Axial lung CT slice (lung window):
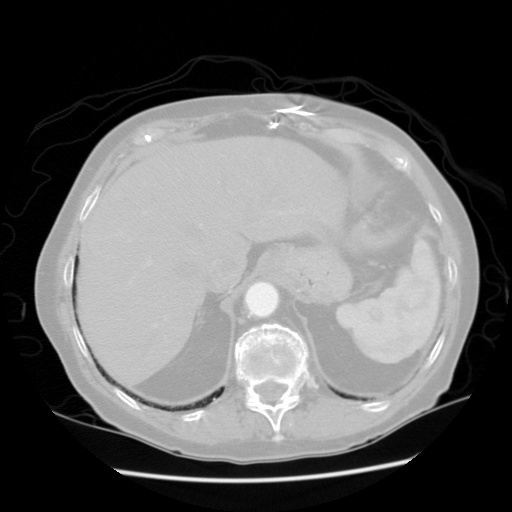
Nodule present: no